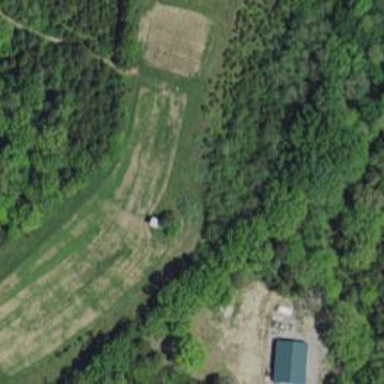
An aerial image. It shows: Hunting stand.